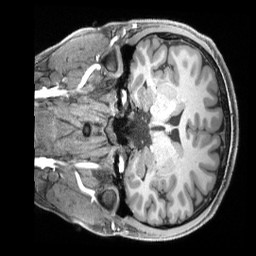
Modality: T1w
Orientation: coronal
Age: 25
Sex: male
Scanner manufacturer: siemens
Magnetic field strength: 3 T
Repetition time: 2.4 s
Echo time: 0.00222 s